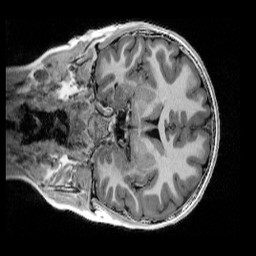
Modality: UNIT1_denoised
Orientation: coronal
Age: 10
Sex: male
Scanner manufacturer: siemens
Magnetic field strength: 3 T
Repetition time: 4 s
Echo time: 0.00303 s